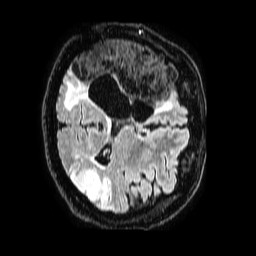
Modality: FLAIR
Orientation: axial
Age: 56
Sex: male
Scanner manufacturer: philips
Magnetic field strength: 1.5 T
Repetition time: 4.8 s
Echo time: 0.3 s